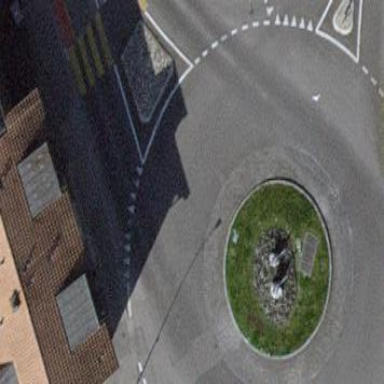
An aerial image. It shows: Tertiary road with asphalt surface leading to roundabout junction.